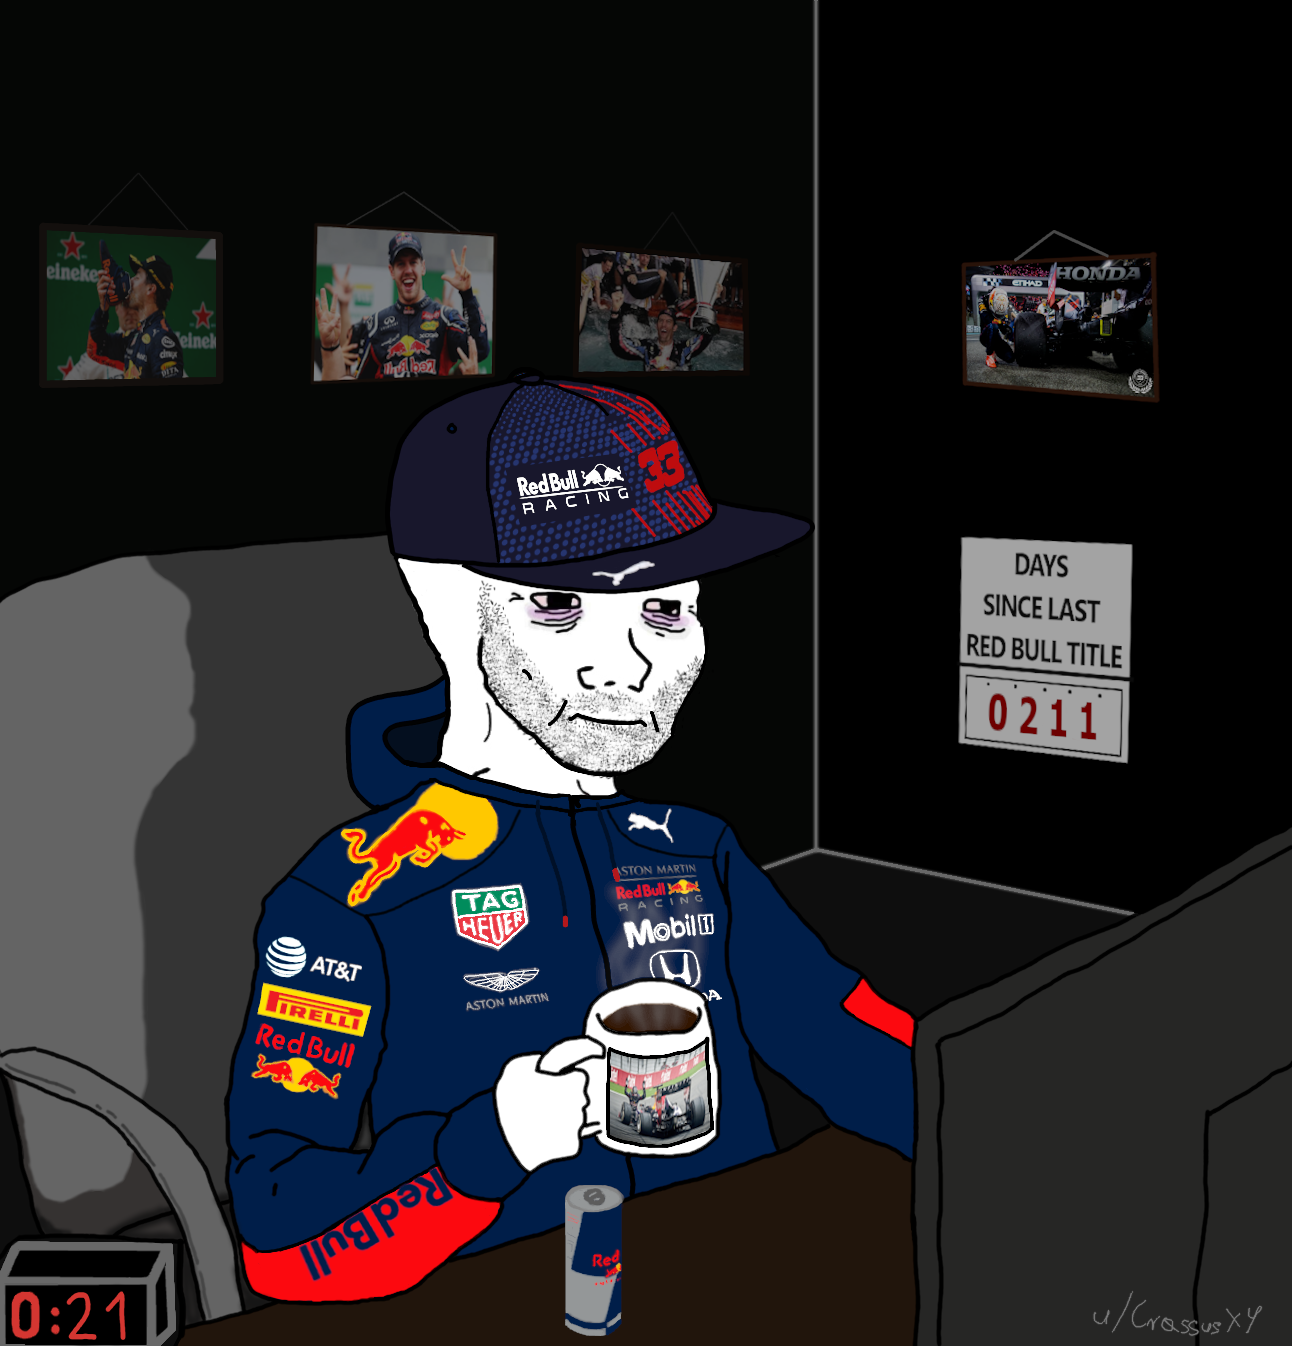
Label: 5_Wojak_with_Background